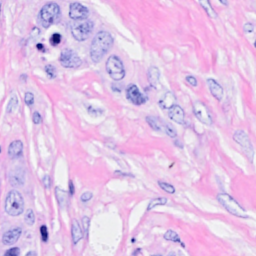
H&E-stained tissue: Breast